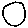
Label: circle